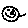
Label: smiley face